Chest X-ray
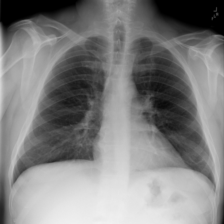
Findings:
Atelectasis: negative
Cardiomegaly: negative
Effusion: negative
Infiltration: negative
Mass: negative
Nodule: negative
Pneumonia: negative
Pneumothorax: negative
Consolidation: negative
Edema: negative
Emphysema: negative
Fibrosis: negative
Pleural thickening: negative
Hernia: negative